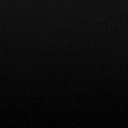
Screen state: off